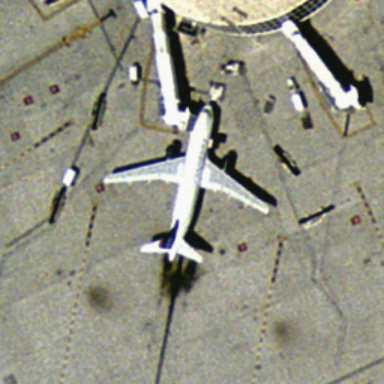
There is one airplane at the airport .